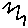
Label: zigzag